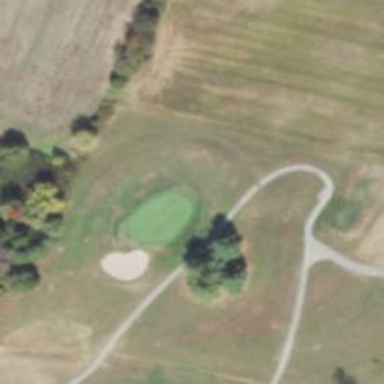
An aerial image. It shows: Golf hole.